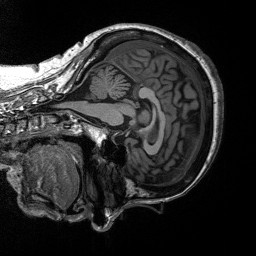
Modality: T1w
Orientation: sagittal
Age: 53
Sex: female
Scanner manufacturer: siemens
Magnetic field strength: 3 T
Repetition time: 2.53 s
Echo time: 0.00219 s